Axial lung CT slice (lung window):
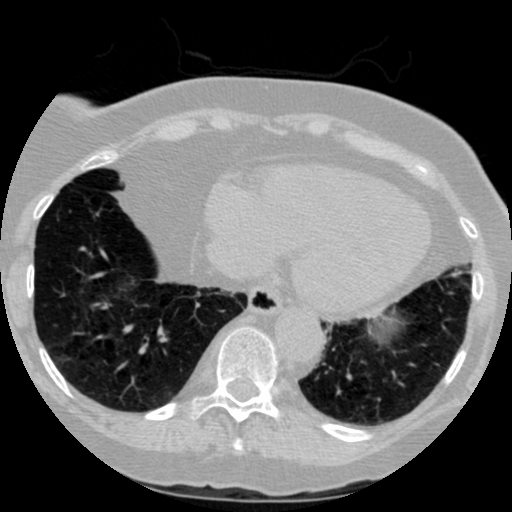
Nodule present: no